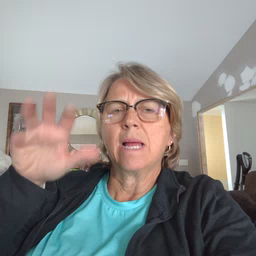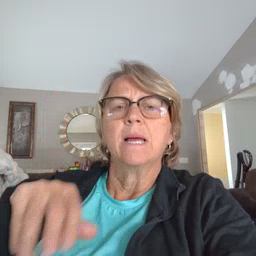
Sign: rain